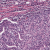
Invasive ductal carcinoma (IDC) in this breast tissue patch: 1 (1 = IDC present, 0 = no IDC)